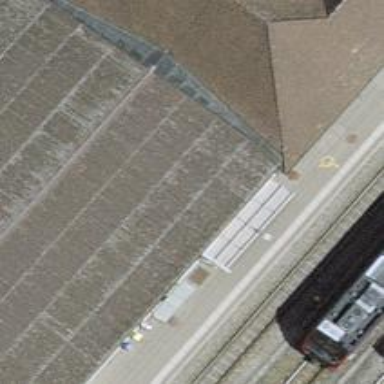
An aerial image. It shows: Narrow-gauge railway yard with one track. The yard is electrified with contact line.